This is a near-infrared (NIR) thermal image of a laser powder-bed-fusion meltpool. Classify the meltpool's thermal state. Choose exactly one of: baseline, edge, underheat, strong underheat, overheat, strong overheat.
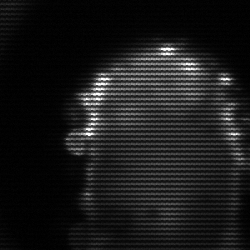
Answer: baseline